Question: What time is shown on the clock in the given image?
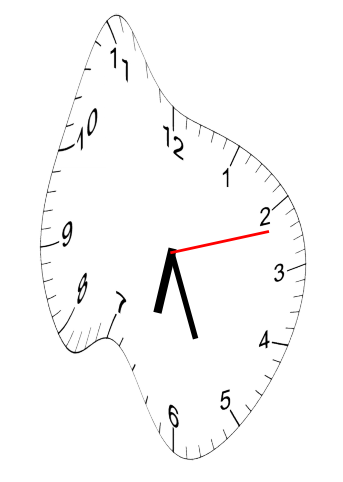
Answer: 06:26:12